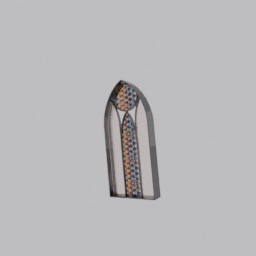
Label: architecture